Question: I want to my tag has exactly the same size as text in it, without any extra spaces in upper and lower parts like it shows in image (I mean the red rectangle)
this is the markup
'''
<ul>
<li><a href="#">content</a></li>
<li><a href="#">content</a></li>
<li><a href="#">content</a></li>
</ul>
'''
and this is my <URL>
Thanks in advance.
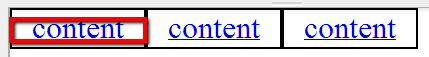
Answer: The only way I know is to set the height based on the line-height:
'''
li, a {
line-height: 12px;
}
'''
<URL>